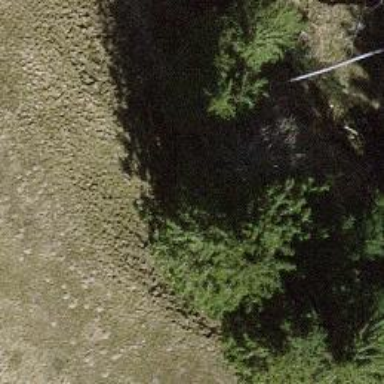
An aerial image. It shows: Single tag "natural: tree."